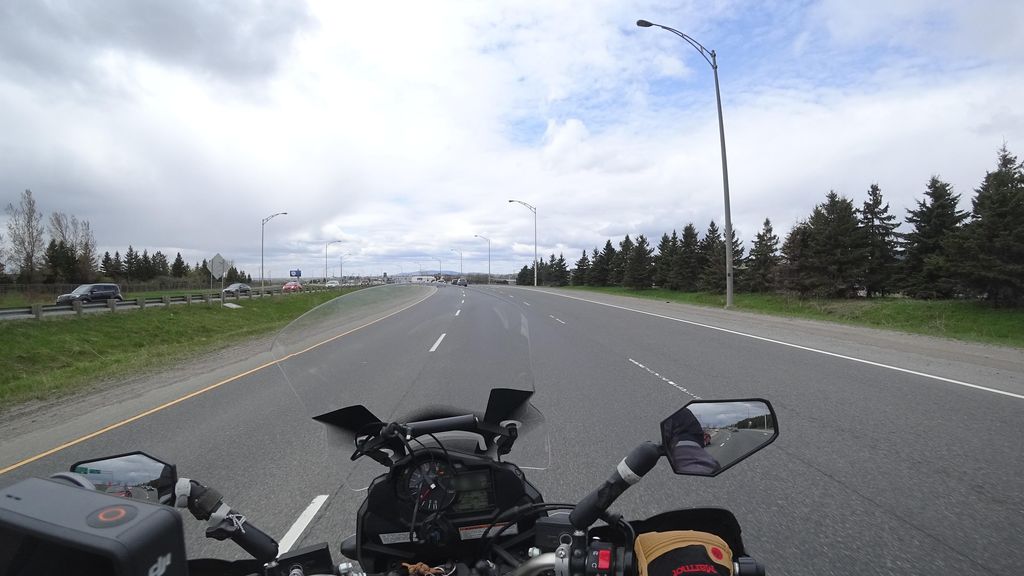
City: quebec_city